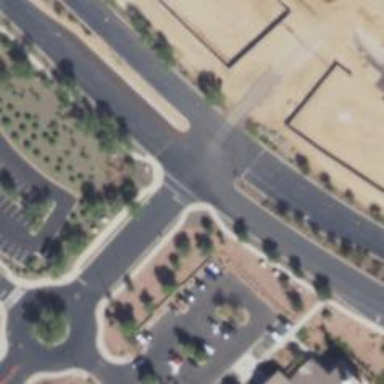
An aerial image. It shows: Solid stop line on the road marking.